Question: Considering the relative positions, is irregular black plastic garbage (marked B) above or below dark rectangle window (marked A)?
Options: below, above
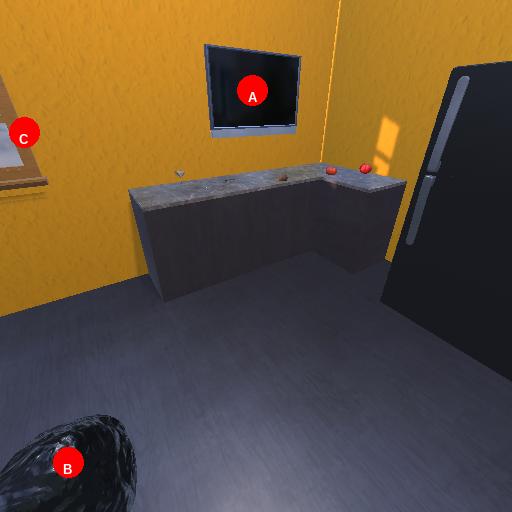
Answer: below